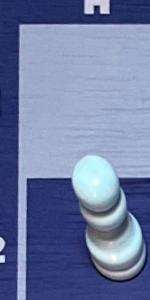
Label: Pawn_White